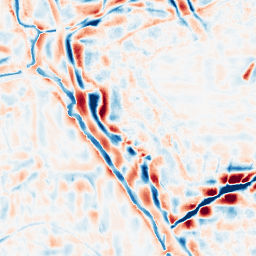
Category: wavelet
Decomposition family: wavelet_dwt
Decomposition parameters: wavelet: sym4
level: 4
Upsampling method: lanczos
Upsampling parameters: scale: 2
Upsampling scale: 2